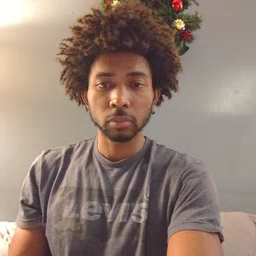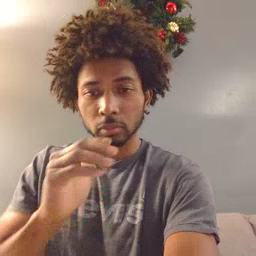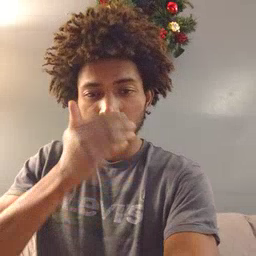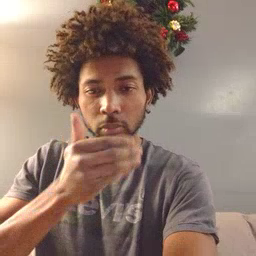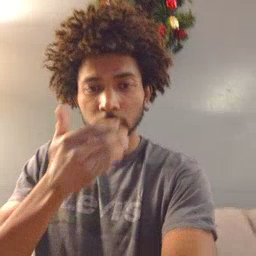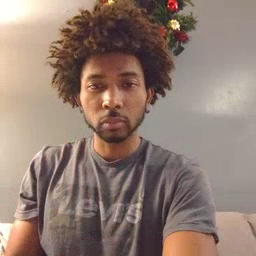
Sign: cereal